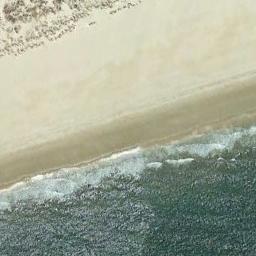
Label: beach